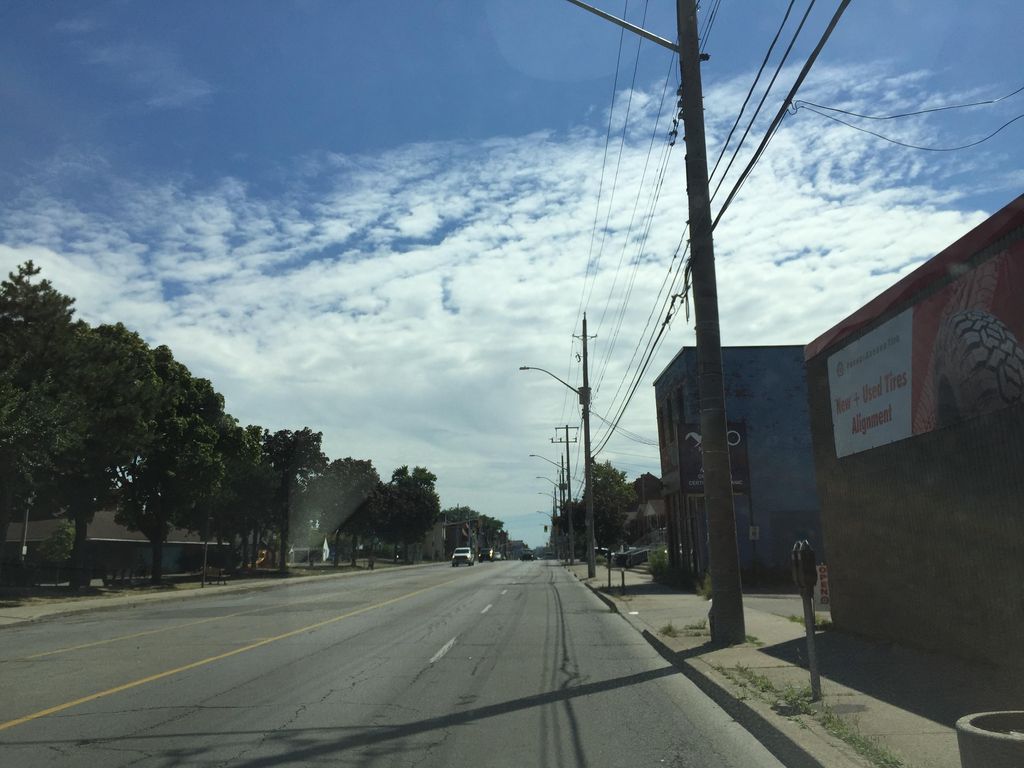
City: hamilton